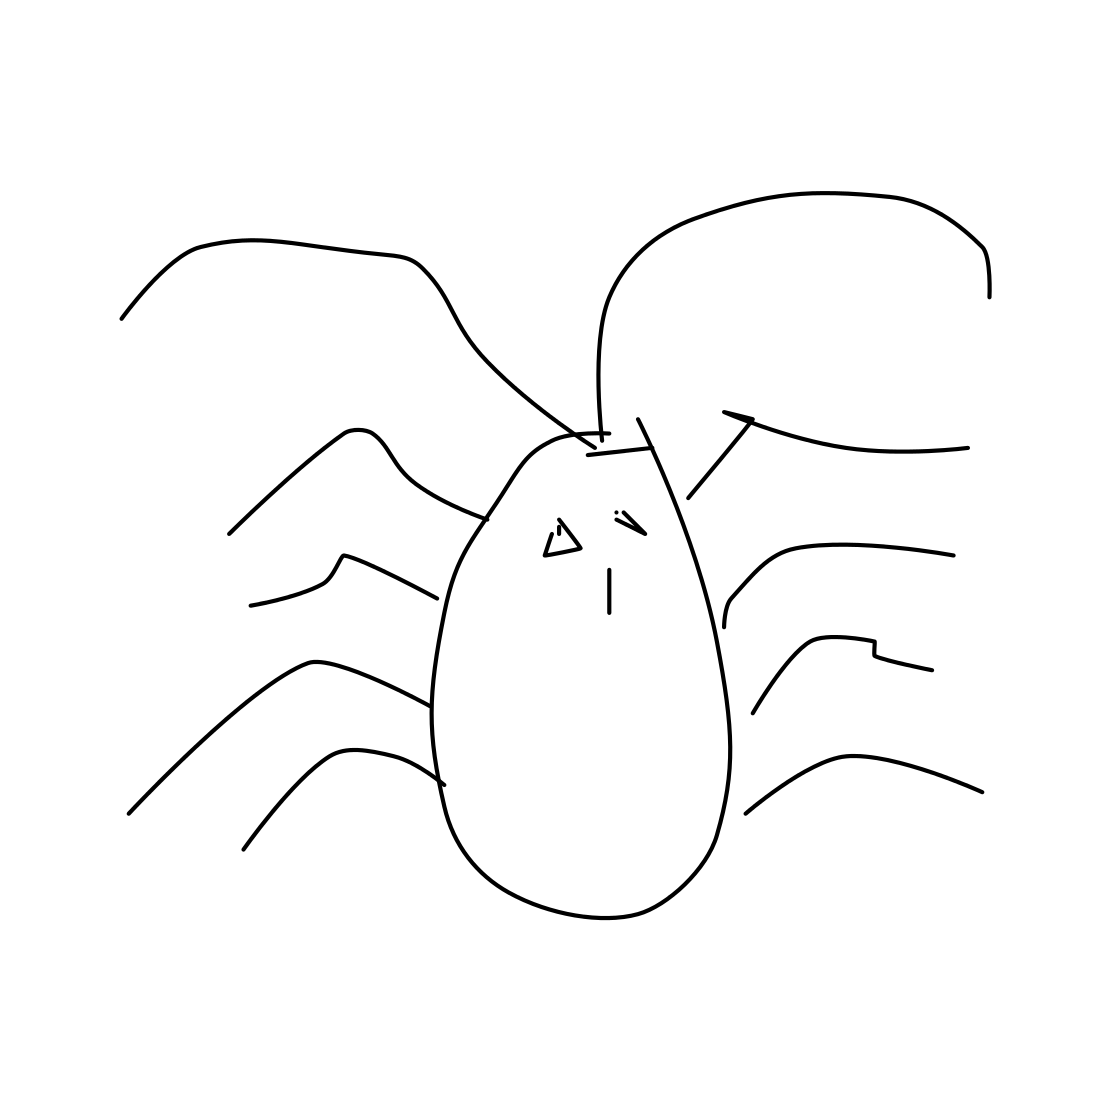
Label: spider